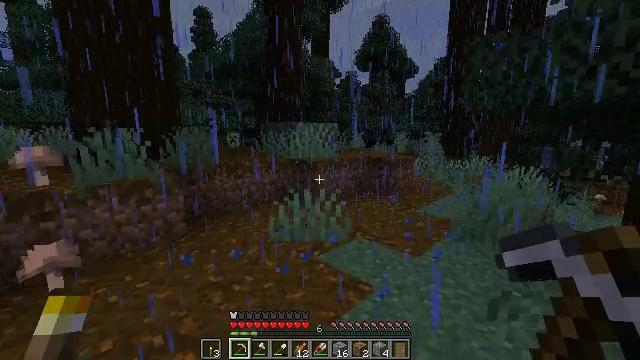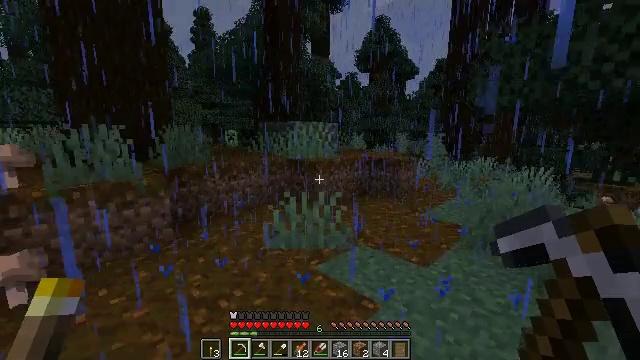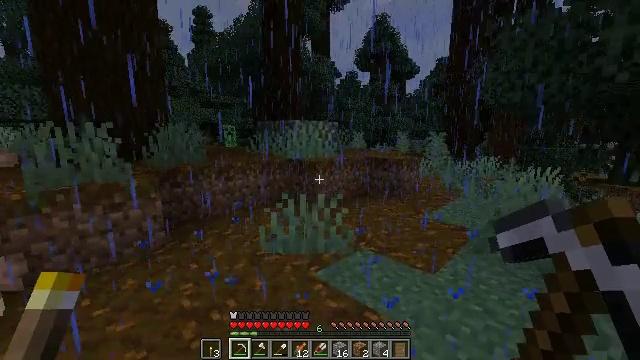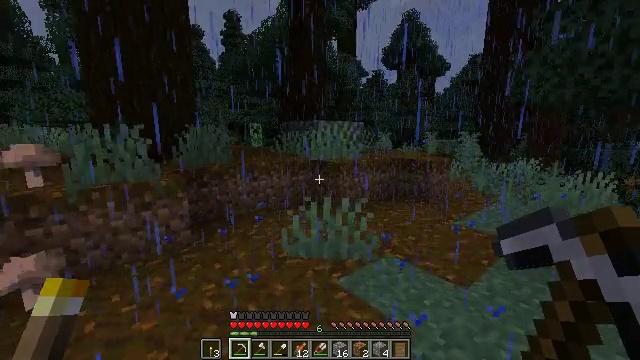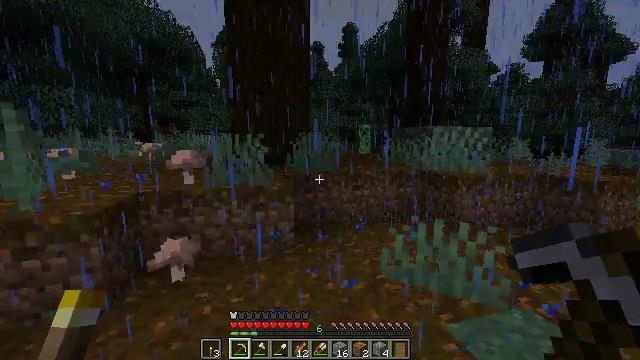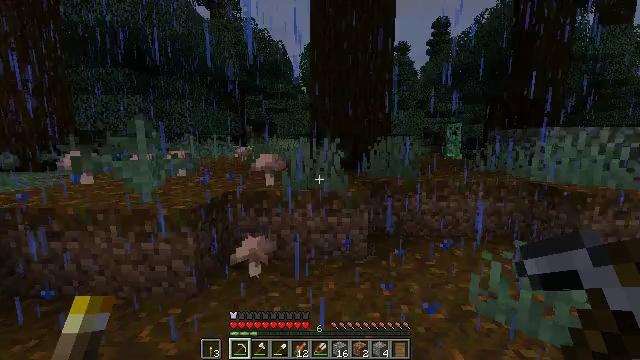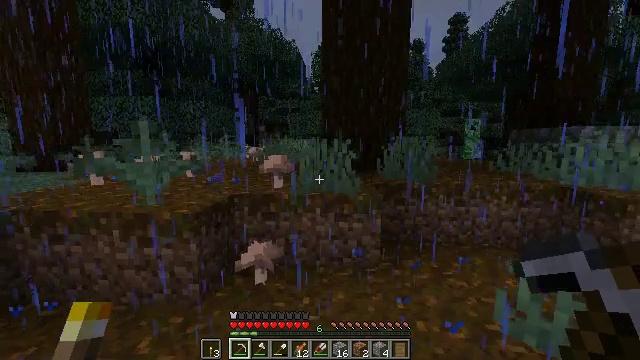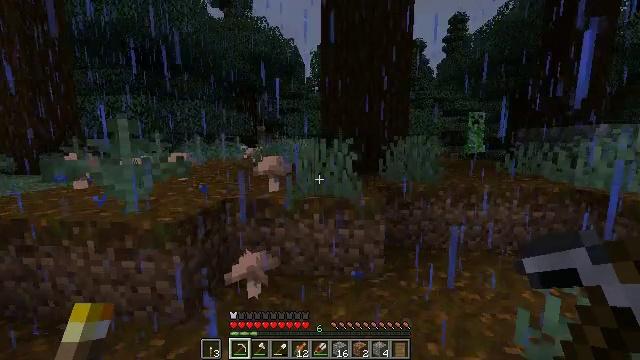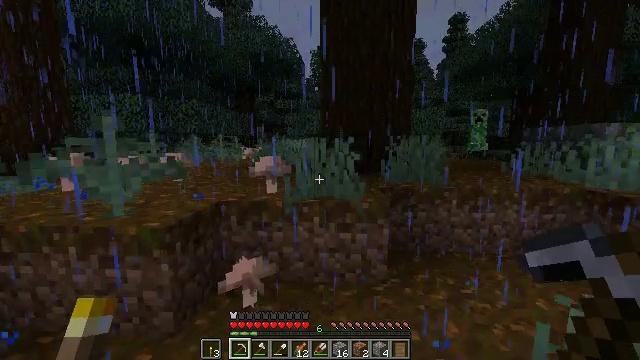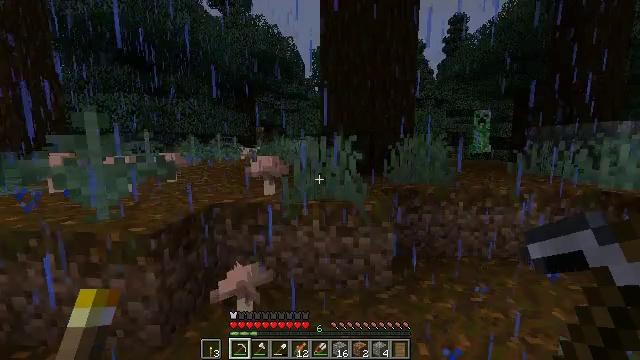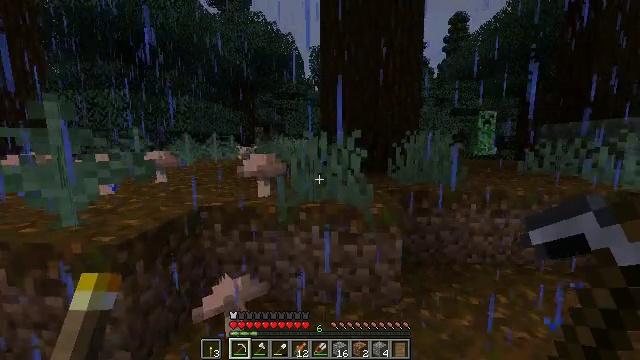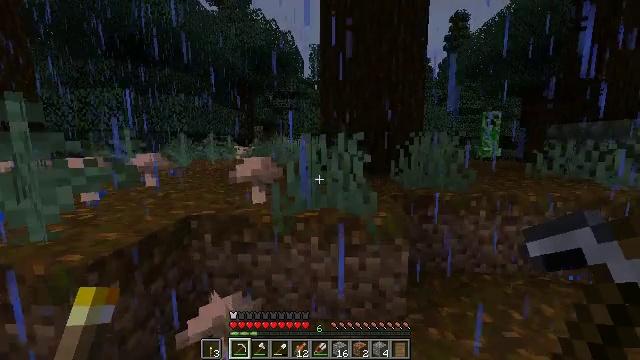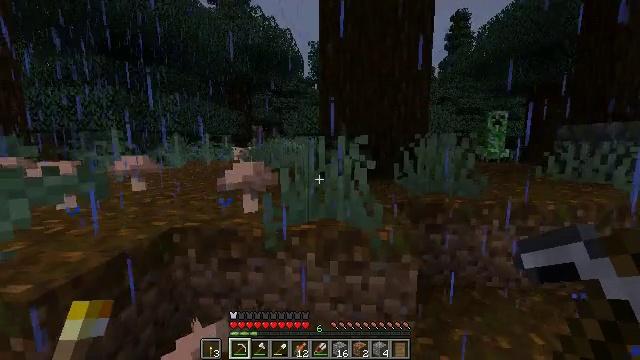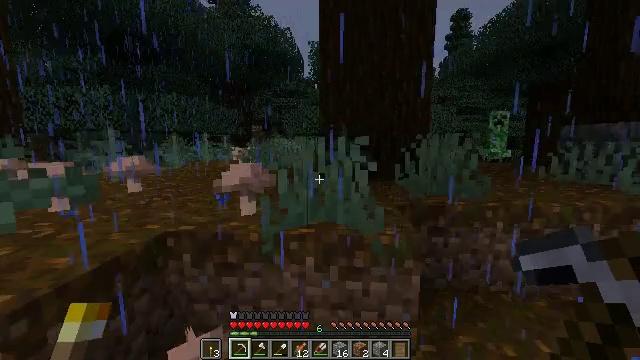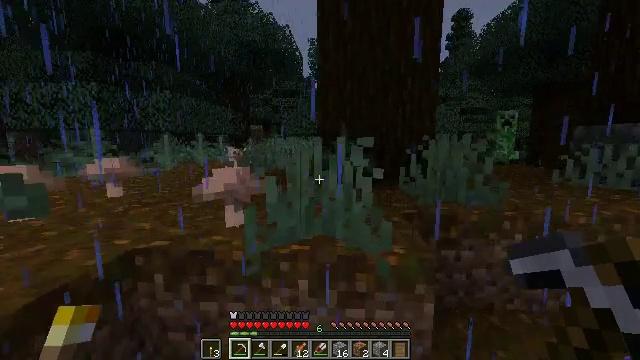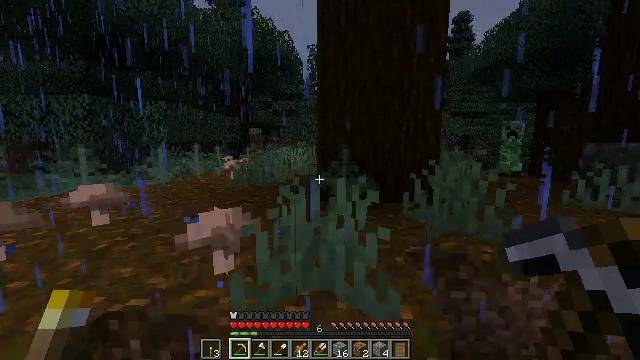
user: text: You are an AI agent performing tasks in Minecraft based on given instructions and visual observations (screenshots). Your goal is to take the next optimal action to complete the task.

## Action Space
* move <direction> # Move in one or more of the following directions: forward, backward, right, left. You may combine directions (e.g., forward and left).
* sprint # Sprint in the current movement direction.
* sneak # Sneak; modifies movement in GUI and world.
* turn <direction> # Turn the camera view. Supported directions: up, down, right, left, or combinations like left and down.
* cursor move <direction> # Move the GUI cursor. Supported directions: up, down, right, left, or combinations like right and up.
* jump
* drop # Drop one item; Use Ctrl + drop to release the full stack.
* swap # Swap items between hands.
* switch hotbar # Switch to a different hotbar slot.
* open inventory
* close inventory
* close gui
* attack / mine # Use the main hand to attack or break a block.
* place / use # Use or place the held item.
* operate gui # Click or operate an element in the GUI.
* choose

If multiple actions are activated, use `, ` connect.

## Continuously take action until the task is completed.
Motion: motion action
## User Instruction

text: Cut down the sugar cane stalks.
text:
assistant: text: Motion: move forward
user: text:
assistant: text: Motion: move forward
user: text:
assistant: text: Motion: move forward, turn left
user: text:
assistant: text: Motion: move forward, turn left and up
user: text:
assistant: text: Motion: move forward, turn left
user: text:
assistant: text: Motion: move forward, turn left
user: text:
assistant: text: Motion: move forward
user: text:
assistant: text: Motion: move forward
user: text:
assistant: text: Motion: move forward
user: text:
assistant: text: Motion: move forward
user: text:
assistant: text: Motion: move forward
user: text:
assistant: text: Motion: move forward
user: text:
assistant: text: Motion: move forward
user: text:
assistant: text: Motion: move forward
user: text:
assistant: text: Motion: move forward, jump
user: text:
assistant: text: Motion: move forward, jump
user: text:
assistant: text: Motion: move forward, jump
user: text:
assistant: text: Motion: move forward, jump
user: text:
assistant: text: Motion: move forward
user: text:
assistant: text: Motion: move forward
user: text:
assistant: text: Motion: move forward
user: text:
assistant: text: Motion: move forward
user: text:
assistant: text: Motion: move forward
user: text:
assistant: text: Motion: move forward, turn right
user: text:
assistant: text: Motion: move forward, turn right and up
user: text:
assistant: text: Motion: move forward, turn right and up
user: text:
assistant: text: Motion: move forward, turn right and down
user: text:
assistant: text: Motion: move forward, turn right and down
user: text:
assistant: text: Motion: move forward
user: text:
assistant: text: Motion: move forward and move right